Question: I am creating an Imagebutton which displays notification number. Here is my sample image:

My goal is to write a number (1,2..) on specific black circle in an image. I tried RelativeLayout and FrameLayout but don't think it is a reliable way to achieve the result. The reason being Margins, Padding will vary on different device sizes.
Any suggestions to get started?
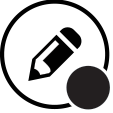
Answer: Here you go:
'''
<FrameLayout
android:layout_width="wrap_content"
android:layout_height="wrap_content"
android:background="@drawable/pencil">
<TextView
android:id="@+id/circle"
android:layout_width="22dp"
android:layout_height="22dp"
android:background="@drawable/circle"
android:gravity="center"
android:text="2"
android:layout_gravity="bottom|right"
android:layout_marginRight="8dp"
android:layout_marginBottom="8dp"
android:textColor="#FFFFFF"
android:textSize="12sp" />
</FrameLayout>
'''
Images:

Output: